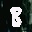
Label: 8